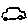
Label: car